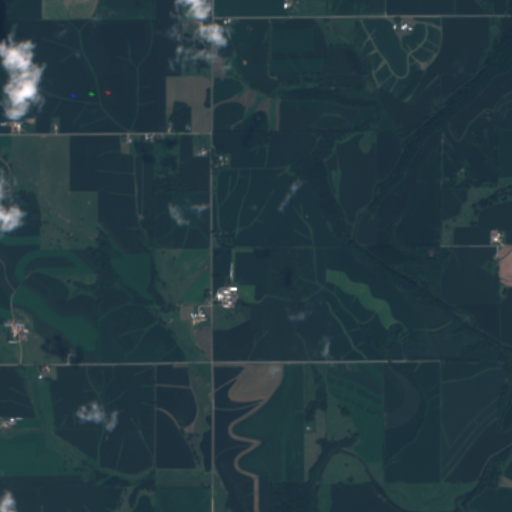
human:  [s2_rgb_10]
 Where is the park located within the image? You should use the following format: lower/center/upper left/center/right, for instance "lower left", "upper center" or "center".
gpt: The park is located in the upper center of the image.
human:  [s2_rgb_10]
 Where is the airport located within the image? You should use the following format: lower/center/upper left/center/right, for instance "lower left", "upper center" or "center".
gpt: There is no airport in the image.